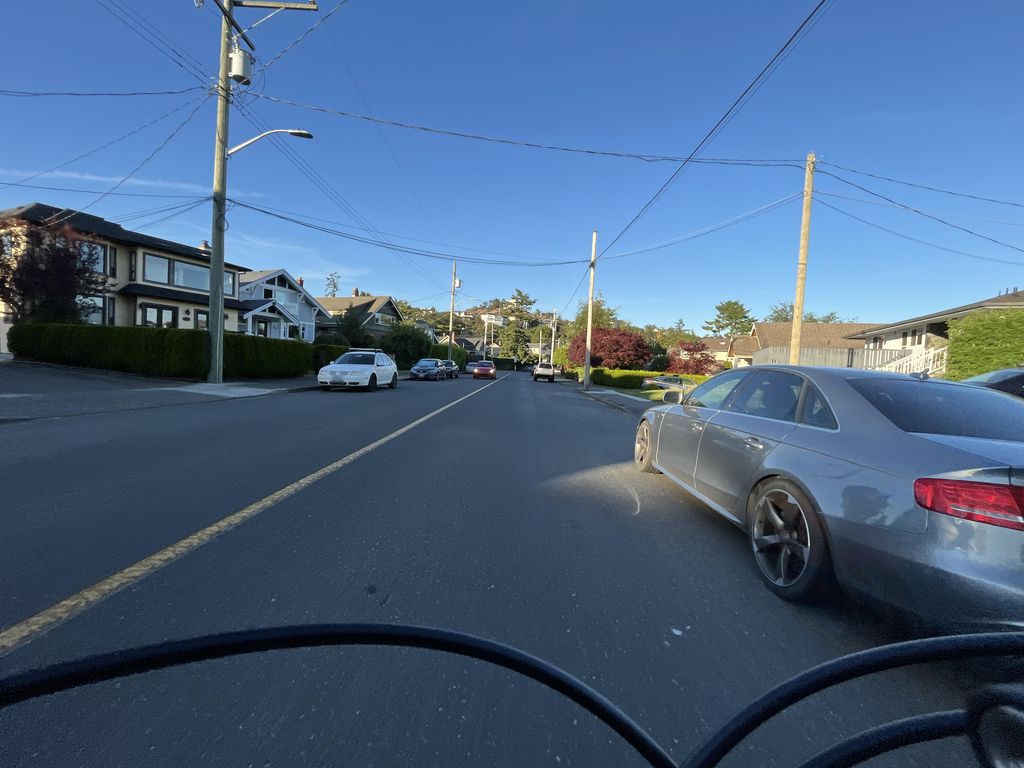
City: victoria